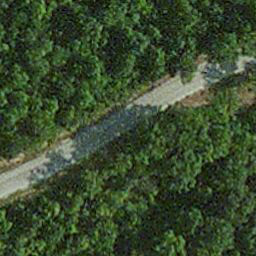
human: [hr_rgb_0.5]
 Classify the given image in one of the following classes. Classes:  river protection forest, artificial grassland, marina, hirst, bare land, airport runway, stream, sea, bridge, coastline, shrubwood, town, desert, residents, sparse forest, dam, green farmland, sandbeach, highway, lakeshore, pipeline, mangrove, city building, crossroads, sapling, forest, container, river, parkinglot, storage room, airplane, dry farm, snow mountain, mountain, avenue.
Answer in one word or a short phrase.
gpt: avenue